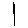
Label: line